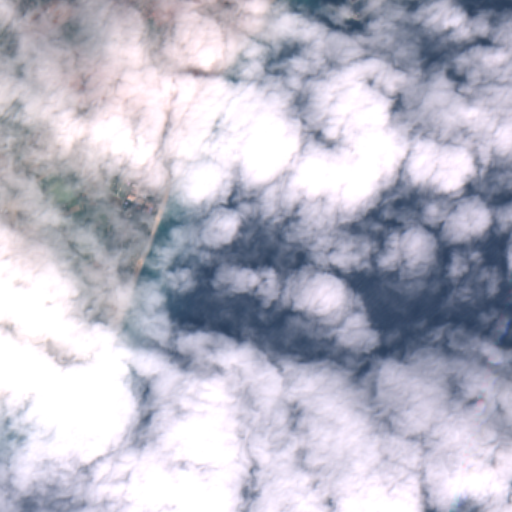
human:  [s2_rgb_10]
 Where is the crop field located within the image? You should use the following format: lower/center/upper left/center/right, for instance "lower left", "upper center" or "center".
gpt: The crop field is located in the upper left of the image.
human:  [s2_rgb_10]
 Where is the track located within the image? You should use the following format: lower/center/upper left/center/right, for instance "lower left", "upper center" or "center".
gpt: The track is located in the upper center of the image.
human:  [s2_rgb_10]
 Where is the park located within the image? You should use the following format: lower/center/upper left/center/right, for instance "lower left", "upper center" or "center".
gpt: There is no park in the image.